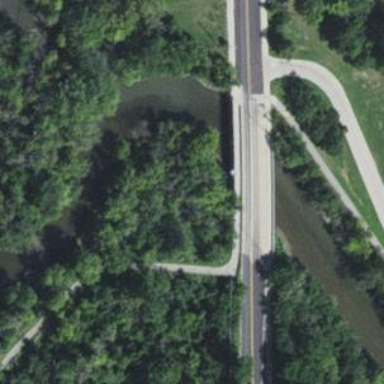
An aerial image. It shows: Cycleway bridge with grade1 asphalt surface. The bridge is part of route.